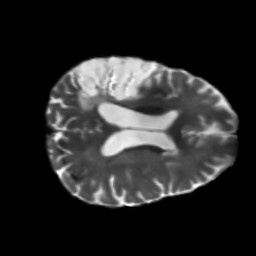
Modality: T2w
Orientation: axial
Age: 66
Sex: male
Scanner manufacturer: siemens
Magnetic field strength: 3 T
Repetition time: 5.47 s
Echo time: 0.0854 s